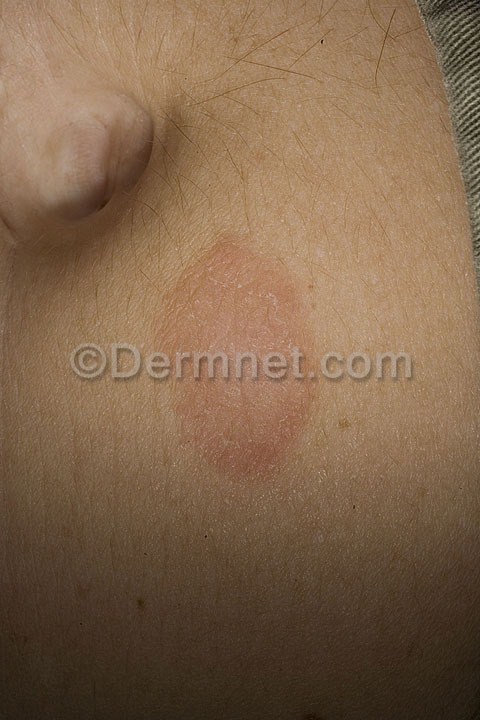
Disease: Psoriasis pictures Lichen Planus and related diseases